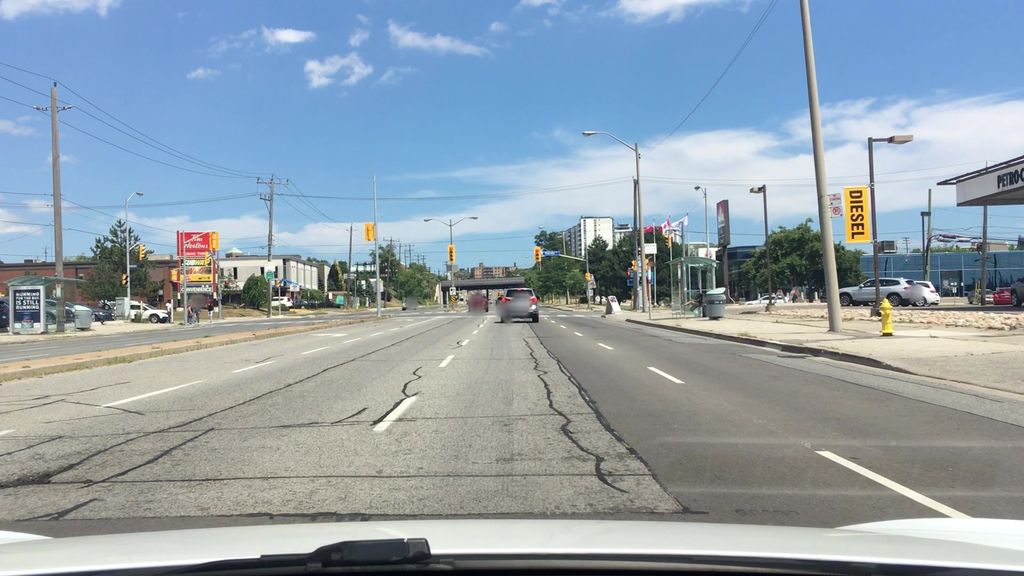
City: toronto